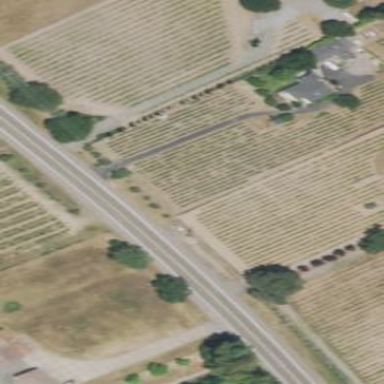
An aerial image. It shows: Vineyard where grapes are grown.